【题型】选择题　【知识点】解析几何　【难度】easy
圆$C:x^2+y^2+2x+4y-3=0$上到直线$x+y+1=0$距离为$\sqrt{2}$的点有（ ）

A. 2个 \quad B. 3个 \quad C. 4个 \quad D. 无数个
【解答】
\textbf{【答案】} \textbf{B}

\vspace{1em}
\textbf{【分析】} 求出圆心到直线的距离，再结合图象分析可得结果。

\vspace{1em}
\textbf{【详解】} 因为$x^2+y^2+2x+4y-3=0$化为标准方程为$(x+1)^2+(y+2)^2=8$，
所以圆心$C(-1,-2)$，圆的半径$r=2\sqrt{2}$，
又因为圆心$C$到直线$x+y+1=0$的距离为$d=\frac{|-1-2+1|}{\sqrt{2}}=\sqrt{2}$，
所以$r-d=\sqrt{2}$，
所以过圆心平行于直线$x+y+1=0$的直线与圆有2个交点，另一条与直线$x+y+1=0$的距离为$\sqrt{2}$的平行线与圆相切，只有1个交点，如图所示，

所以圆$C$上到直线$x+y+1=0$的距离为$\sqrt{2}$的点共有3个。

故选：B。
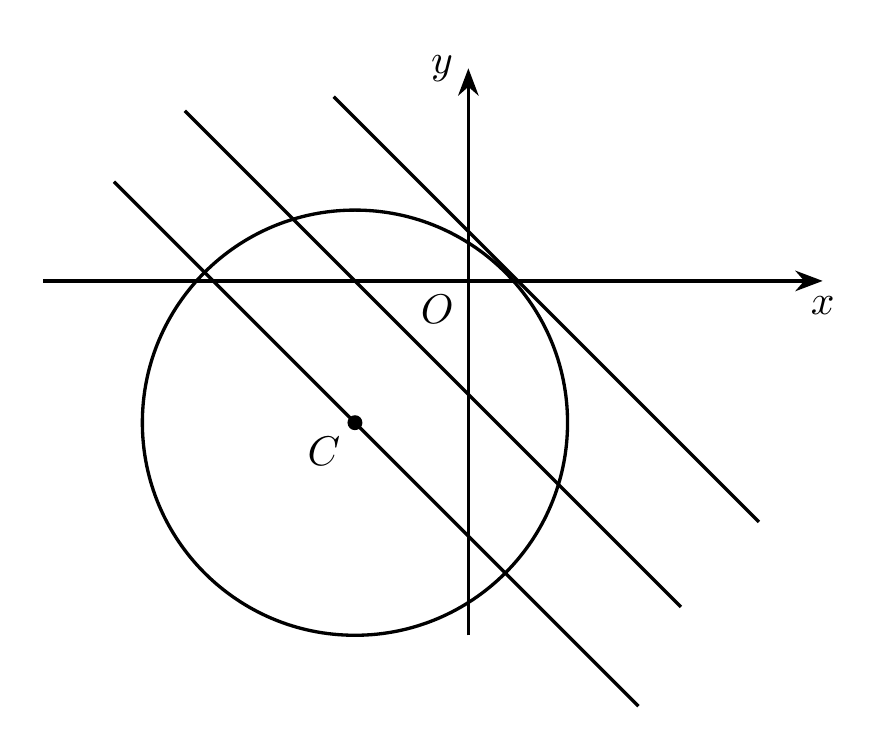